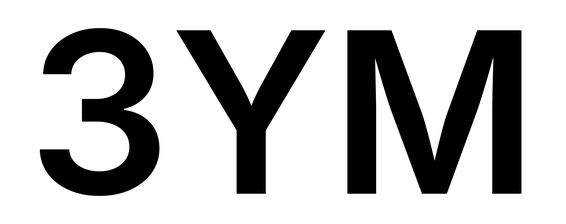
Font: Inter_SemiBold